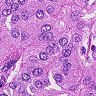
Metastatic tissue present: yes